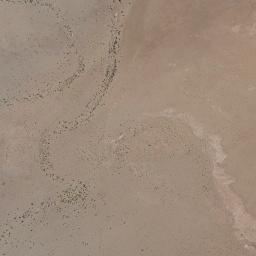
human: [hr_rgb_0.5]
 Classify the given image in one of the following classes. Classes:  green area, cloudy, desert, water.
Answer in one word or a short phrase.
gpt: desert